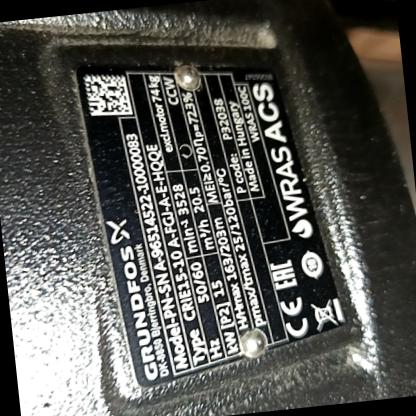
Klasa: tabliczka-znamionowa